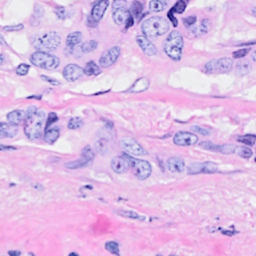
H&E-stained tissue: Breast